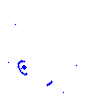
Particle: proton